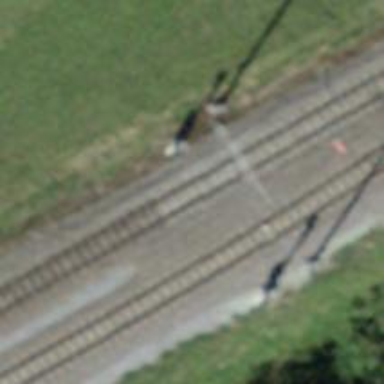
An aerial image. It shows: Railway signal.